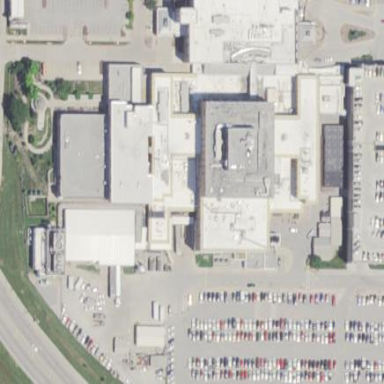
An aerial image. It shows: Hospital building.